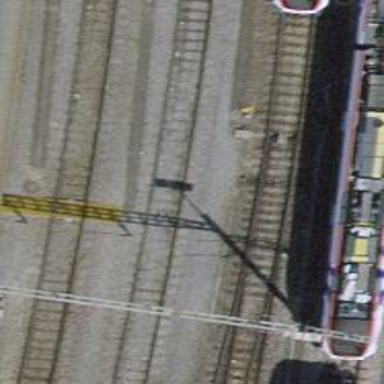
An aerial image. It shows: Single-track electrified railway service yard with contact line for trains.